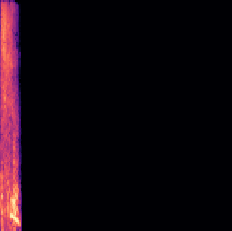
Sound class: Person sneeze